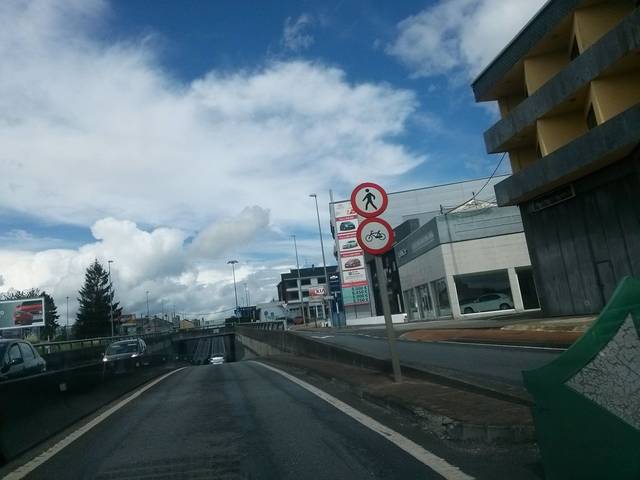
Region: Spain
Coordinates: 43.035, -7.575